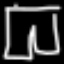
Label: pants